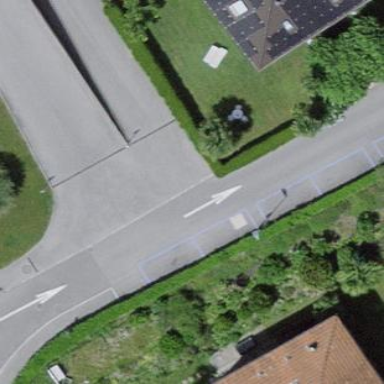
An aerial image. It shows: Parking lane area.